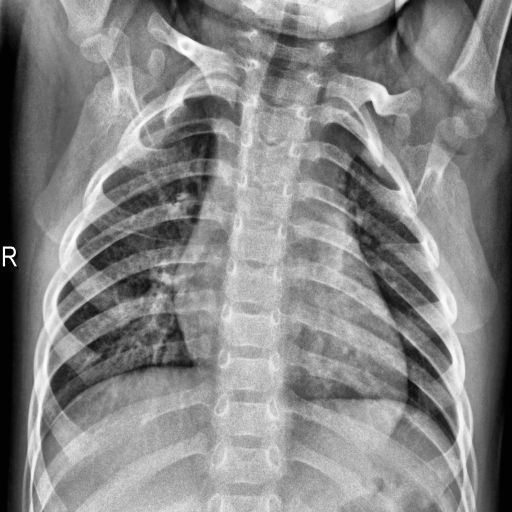
Finding: NORMAL